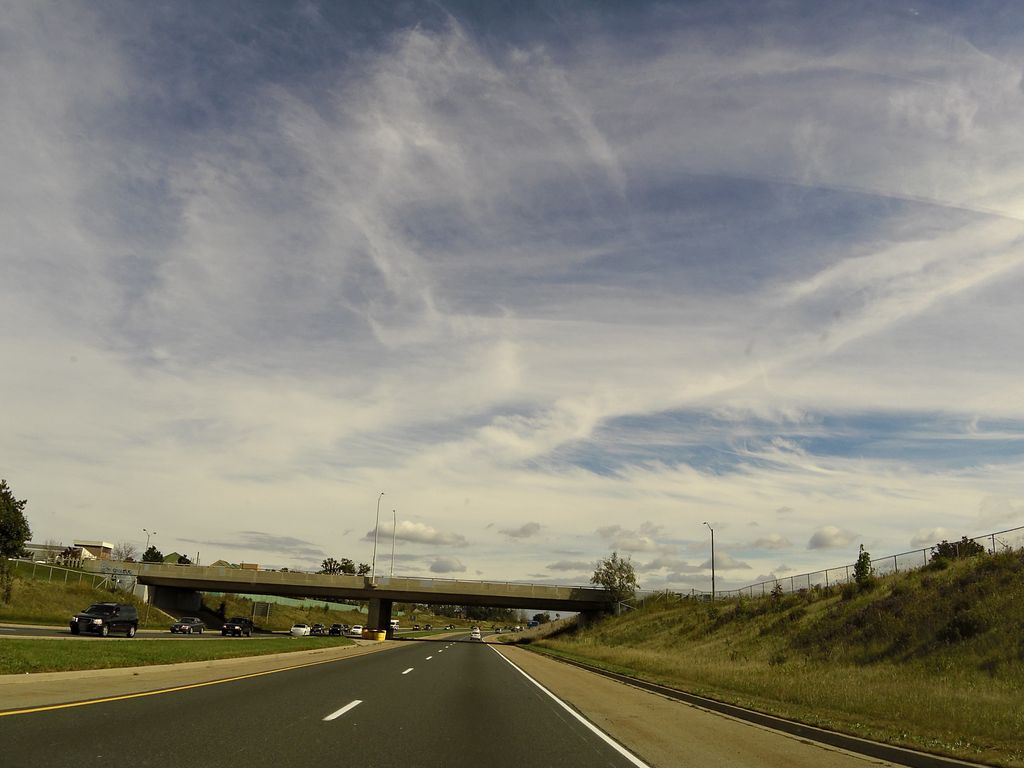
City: hamilton